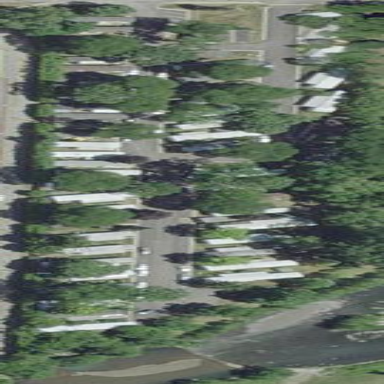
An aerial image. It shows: Trailer park.